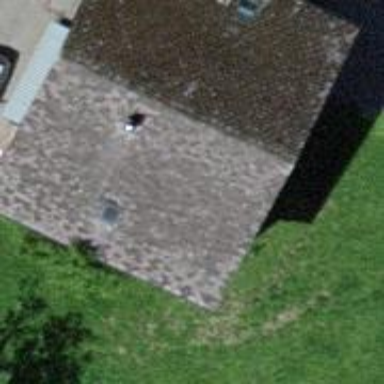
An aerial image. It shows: Farm building.